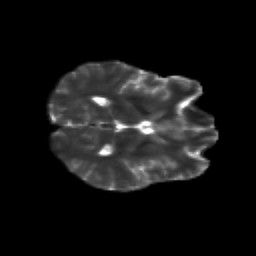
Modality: T2w
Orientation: axial
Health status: healthy
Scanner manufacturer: siemens
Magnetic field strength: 3 T
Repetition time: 12 s
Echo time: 0.092 s